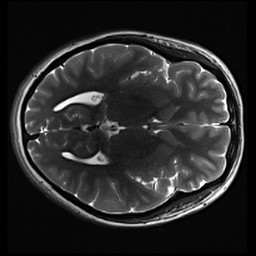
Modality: inplaneT2
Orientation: axial